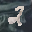
Label: 2